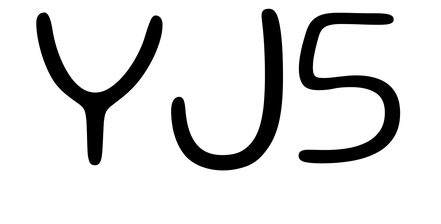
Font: Gluten_ExtraLight